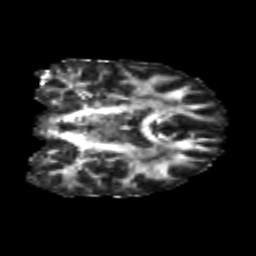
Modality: FA
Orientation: coronal
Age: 22
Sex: male
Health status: healthy
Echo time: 0.074 s